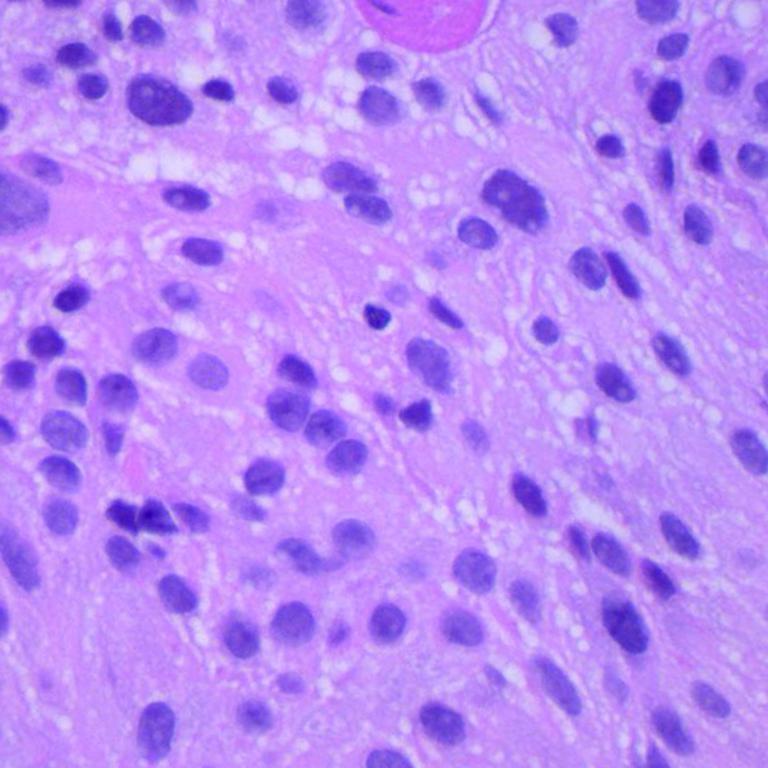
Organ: lung
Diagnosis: squamous carcinomas